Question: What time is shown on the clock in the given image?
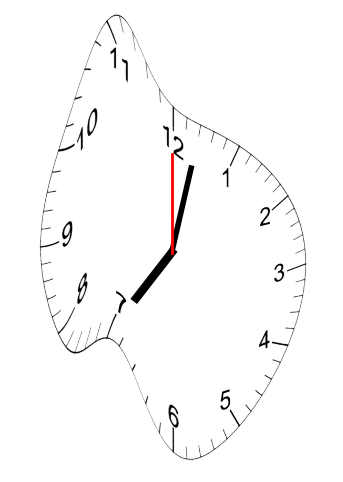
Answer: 07:02:00